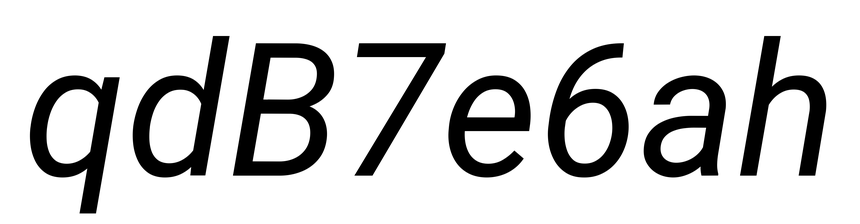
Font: Roboto-Italic_Italic